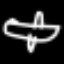
Label: airplane